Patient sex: M
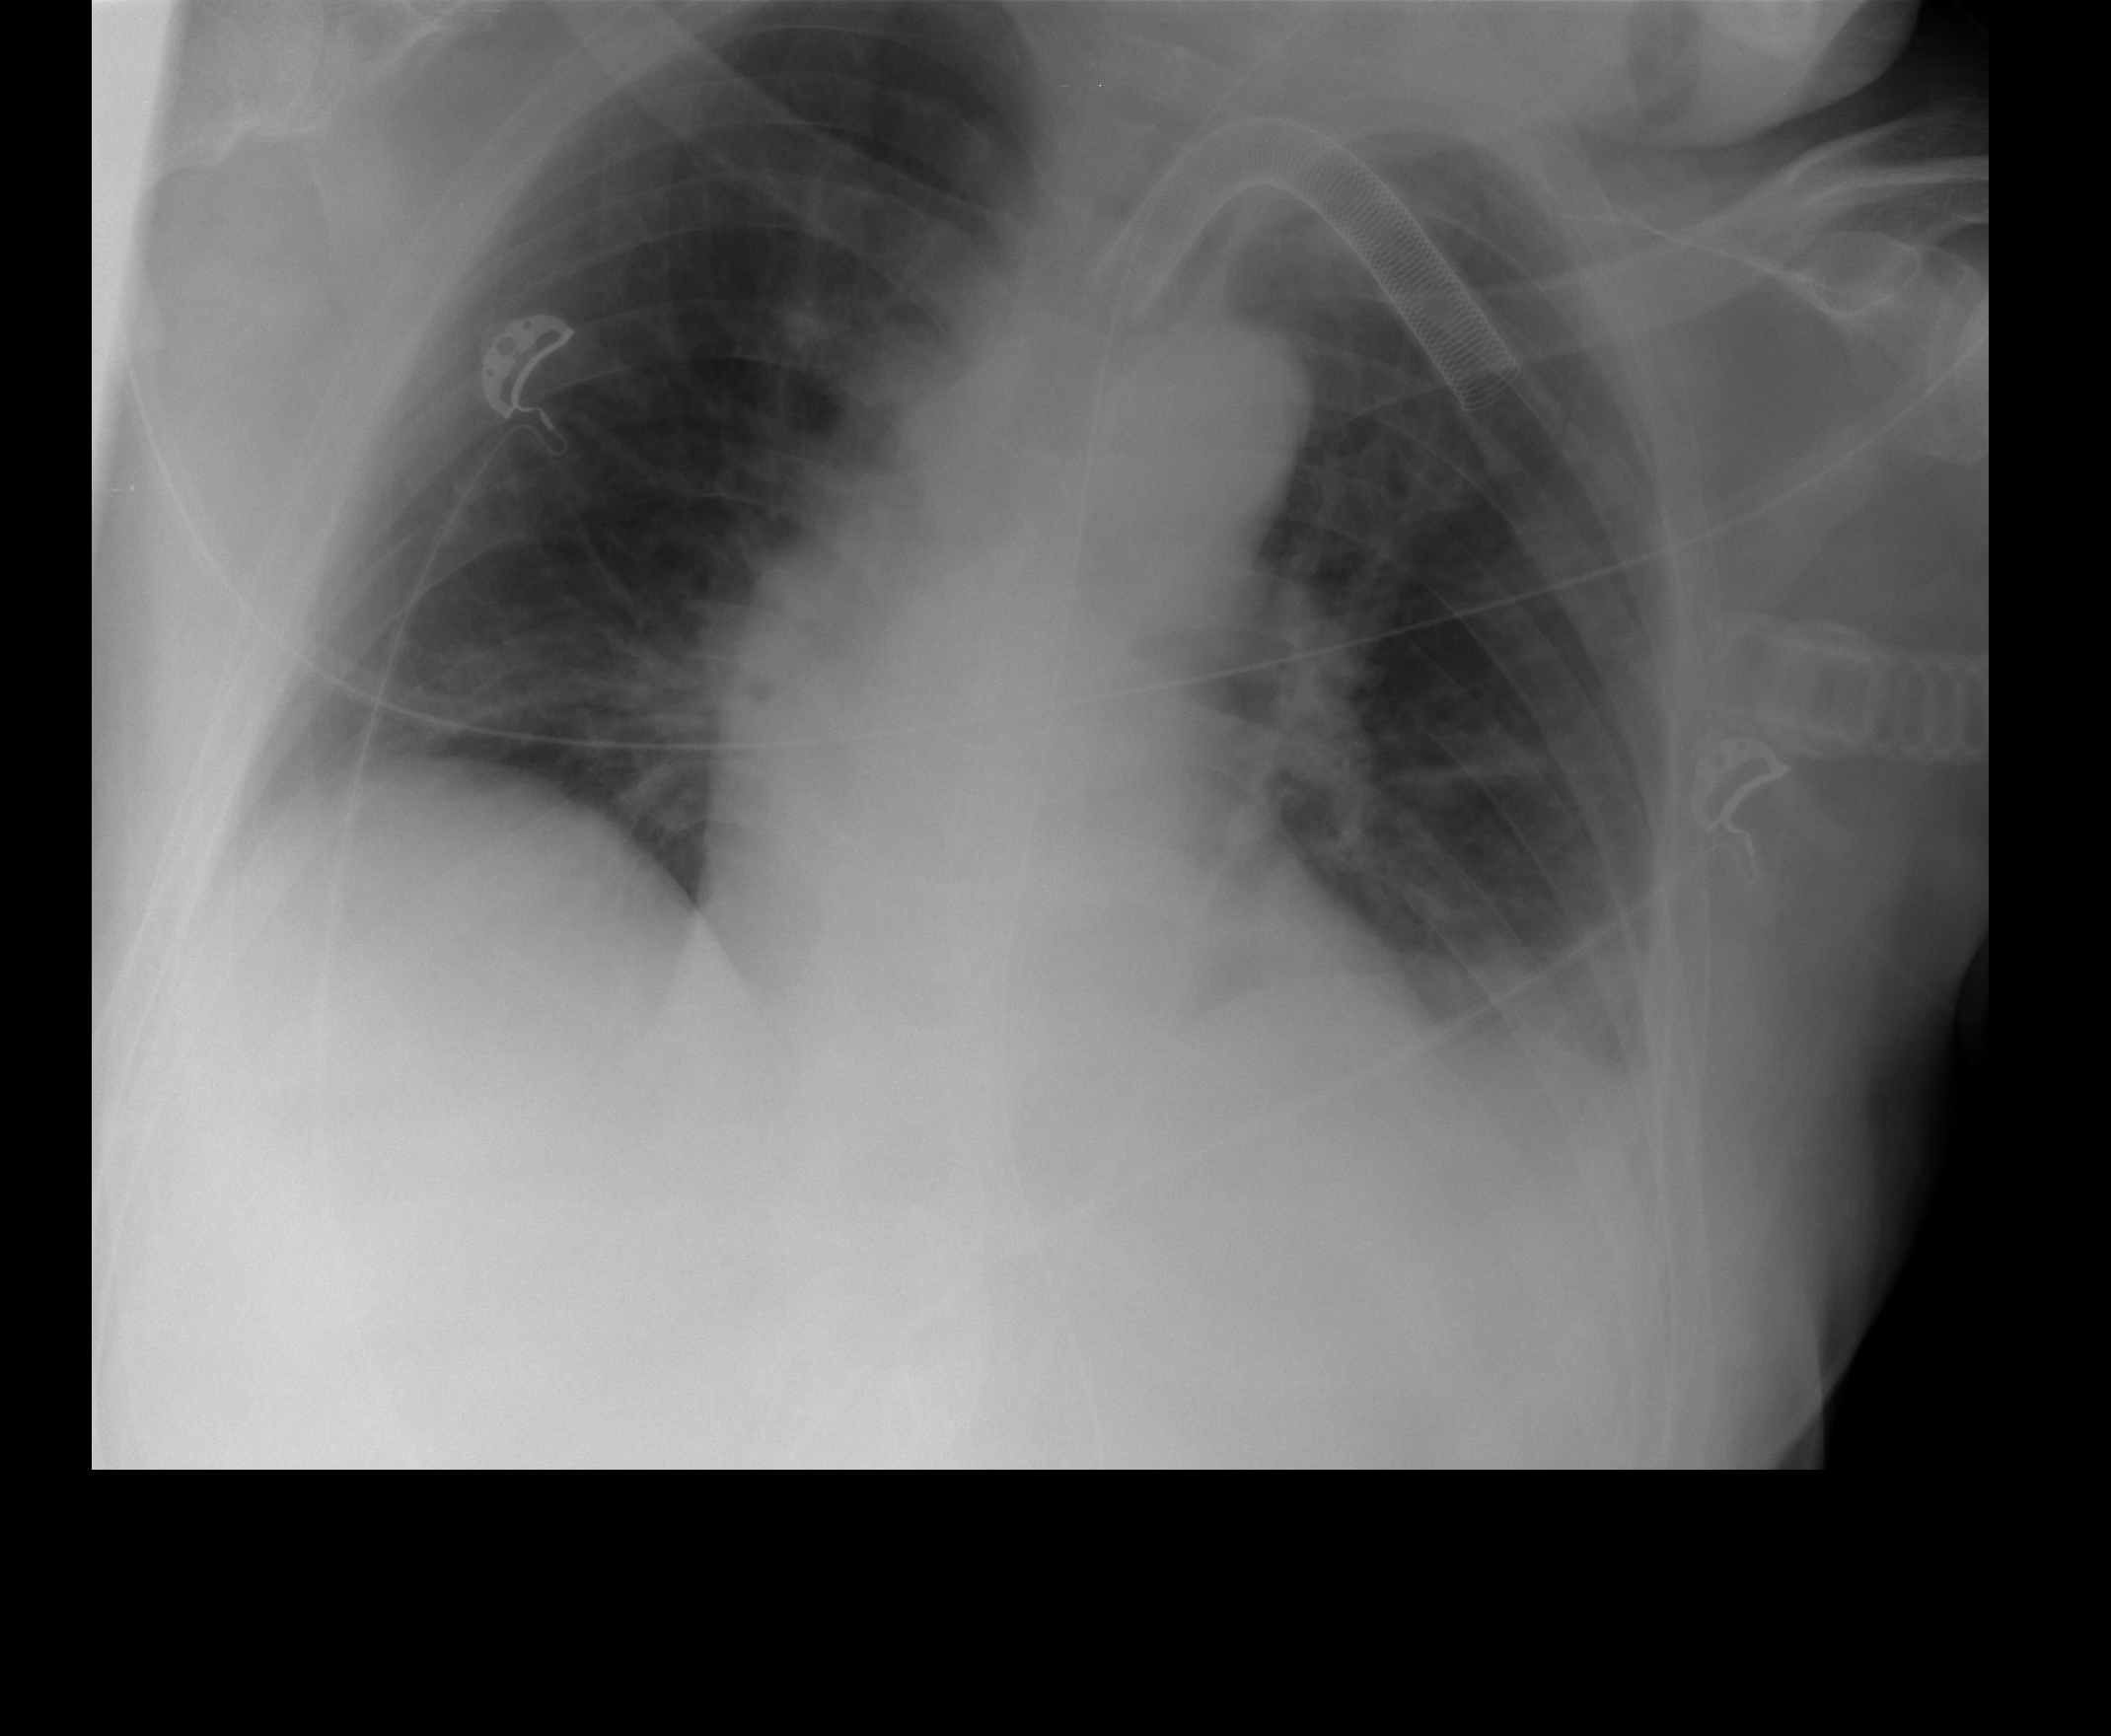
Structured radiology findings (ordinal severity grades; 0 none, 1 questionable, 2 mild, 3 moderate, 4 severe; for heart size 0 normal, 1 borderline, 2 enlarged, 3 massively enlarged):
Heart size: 2
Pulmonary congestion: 2
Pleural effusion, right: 0
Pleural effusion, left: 1
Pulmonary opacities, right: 0
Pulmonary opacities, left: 0
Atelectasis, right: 2
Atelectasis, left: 2